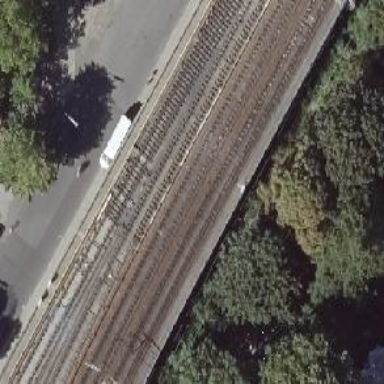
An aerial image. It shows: Viaduct bridge carrying electrified rail line with contact line. The rail line is ballastless.